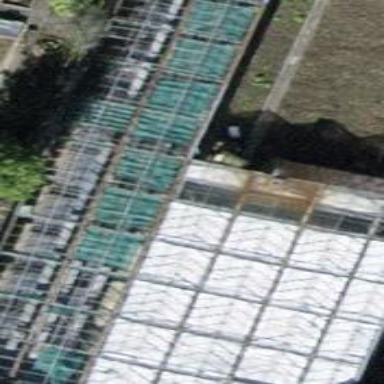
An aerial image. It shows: Greenhouse.